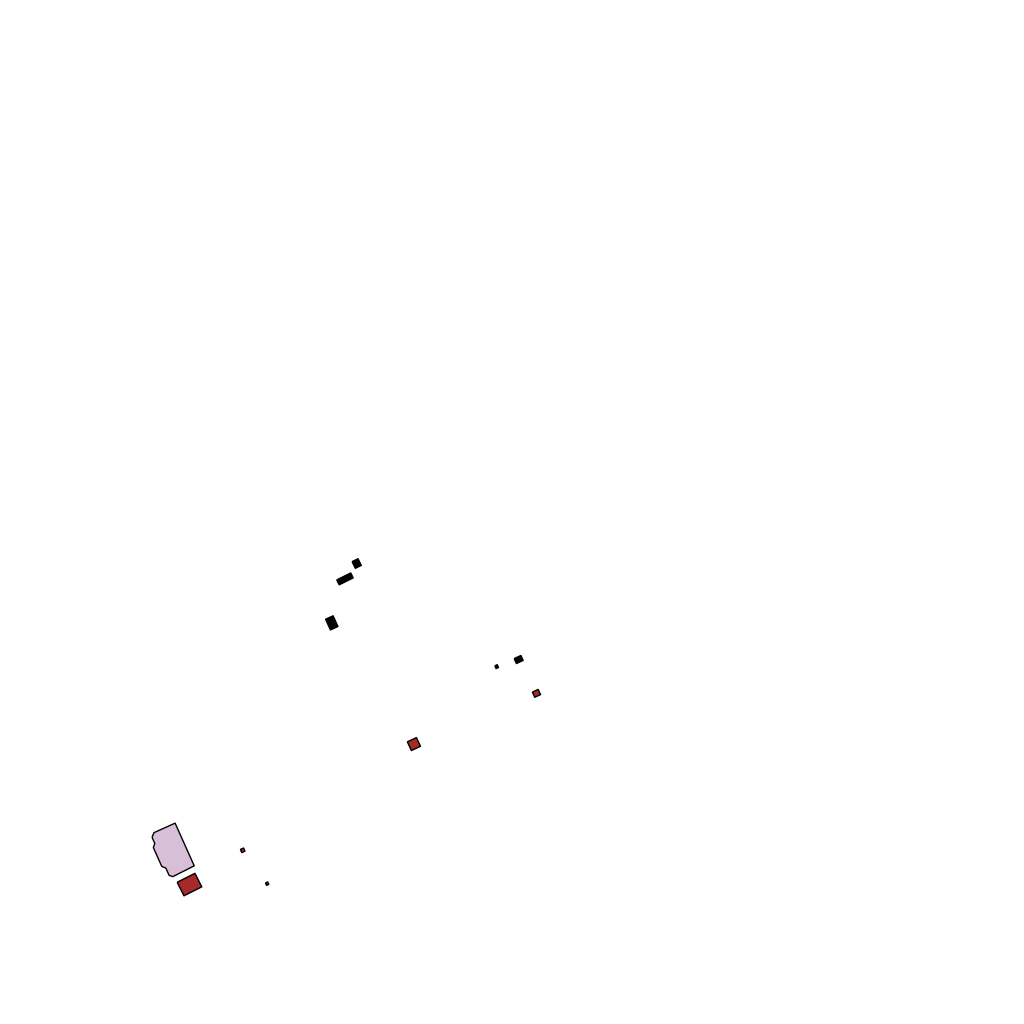
Tags: overhead vector_map, recreation, individual_rise, low_rise, density_1, Building, Facility, Polyclinic, 1.0 km²